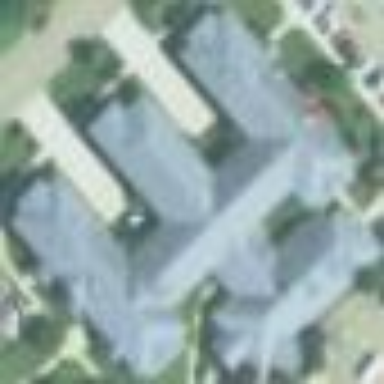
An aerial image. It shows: Building.